Question: I committed a change in my file and want to sync it. I am using the Windows Github user interface and I am new to this. The sync button does not show up. How can I do this with a shell command?

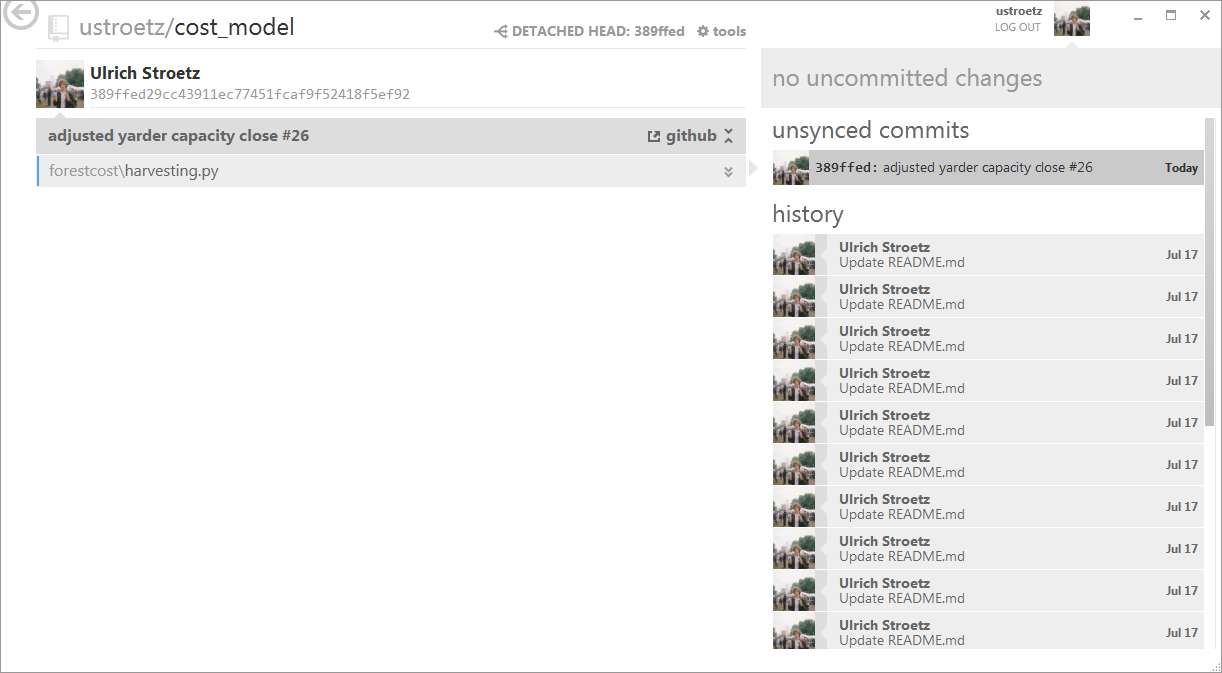
Answer: If you look at the screenshot, near the top it says 'detached head'. Although rather unpleasant sounding, this just means that you're not on a branch but rather having a commit checked out.
Looking at one of your comments, it says 'rebasing master'. Looks to me like a 'rebase' was started, but never finished. If you haven't touched the command line, this sounds like a bug in GitHub for Windows, and I'd report it to GitHub support. It should still be possible to clean this up though.
If you type 'git status' in the command line, you should get something like this (this is on Linux, it may look slightly different on Windows):
'''
[~/dev/cost_model] git status
# Not currently on any branch.
# You are currently rebasing branch 'master' on '174ffcb'.
# (fix conflicts and then run "git rebase --continue")
# (use "git rebase --skip" to skip this patch)
# (use "git rebase --abort" to check out the original branch)
#
# Changes to be committed:
# (use "git reset HEAD <file>..." to unstage)
#
# modified: some/path/to/a/file
#
# Unmerged paths:
# (use "git reset HEAD <file>..." to unstage)
# (use "git add <file>..." to mark resolution)
#
# both modified: some/other/path/to/a/file
#
'''
The files under "Changes to be committed" are fine, and were rebased just fine. If you have any files under "unmerged paths", though, you should open them and check for merge conflicts (they are sections of the code that begin with "<<<<<<<" or something similar, just open the file and make sure the file ends up looking like you want it to).
Once you've resolved all conflicts, run 'git rebase --continue'. Check the message that appears, there may still be conflicts.
Another option is to run 'git rebase --abort' to stop the rebase if you didn't want it to finish.
Once you're done, you should be back on your branch and be able to sync.